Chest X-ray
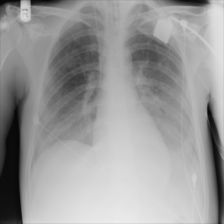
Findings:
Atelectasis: negative
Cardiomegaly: negative
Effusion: negative
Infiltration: negative
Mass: negative
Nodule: negative
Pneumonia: negative
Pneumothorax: negative
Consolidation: negative
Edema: negative
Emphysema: negative
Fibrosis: negative
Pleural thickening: negative
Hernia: negative